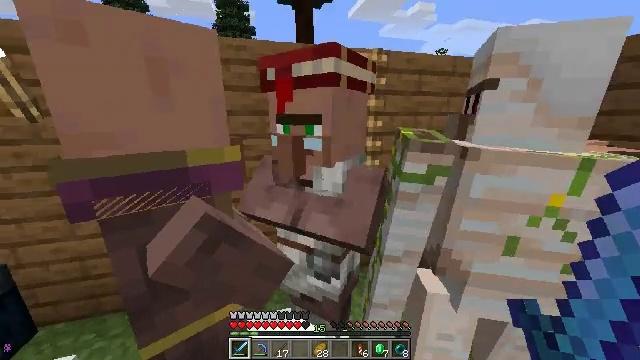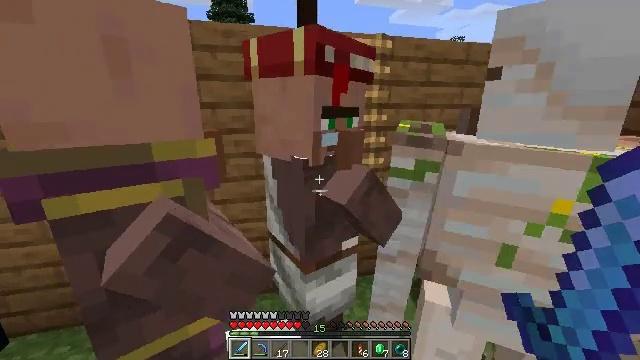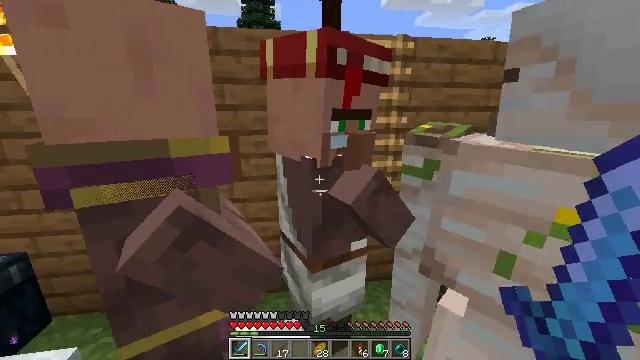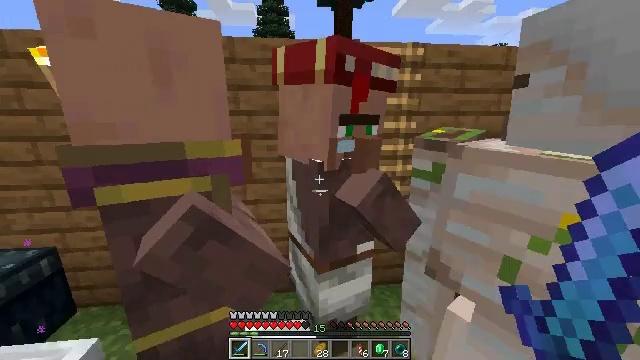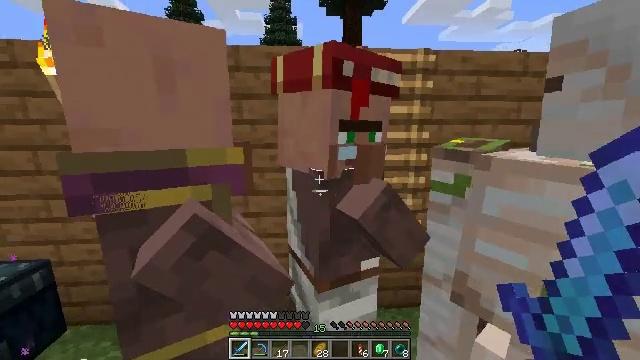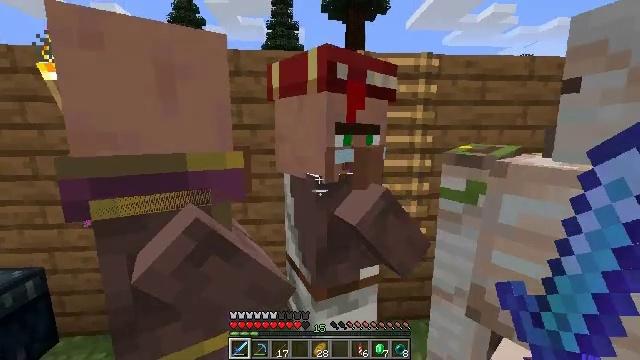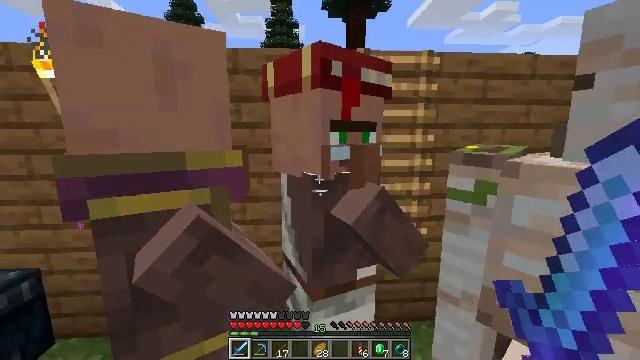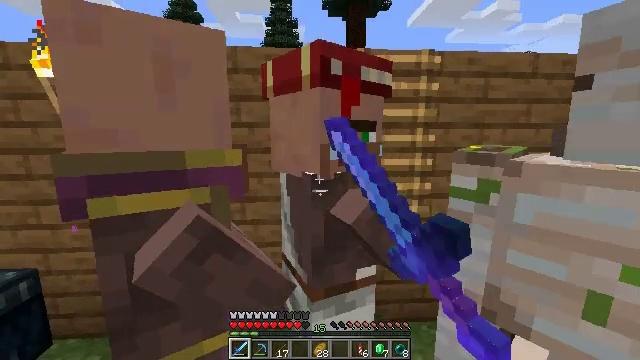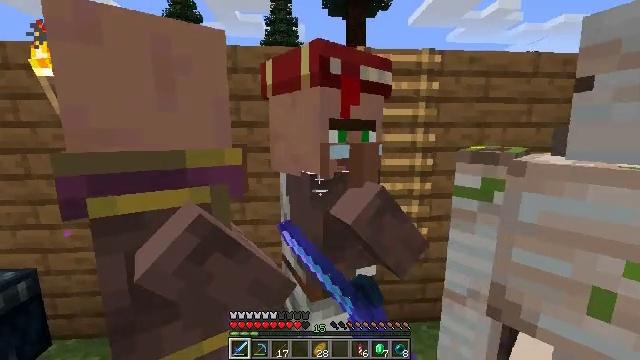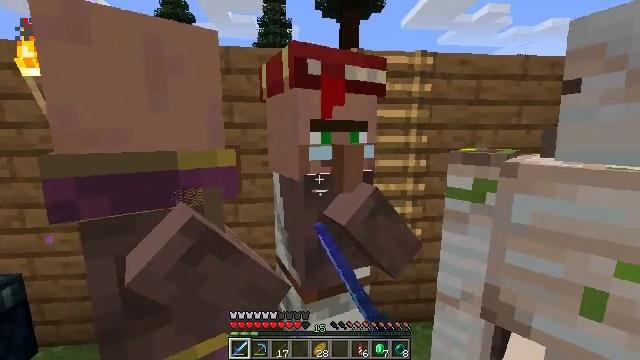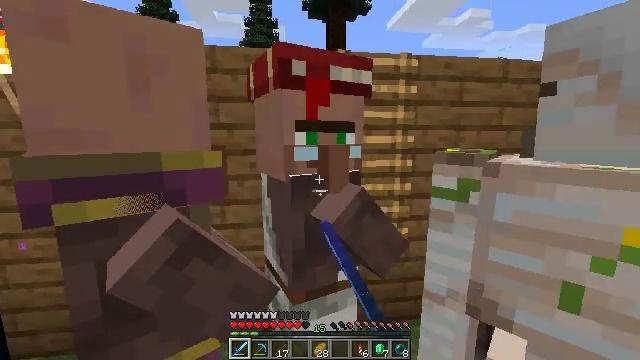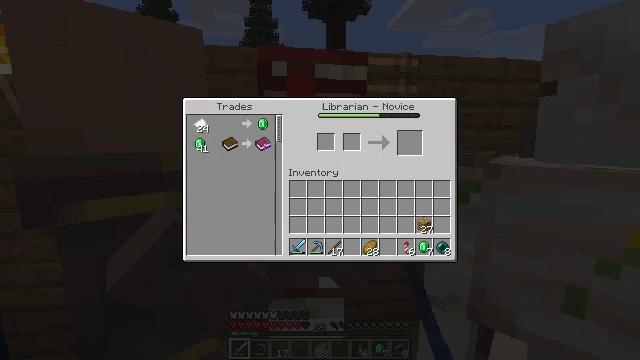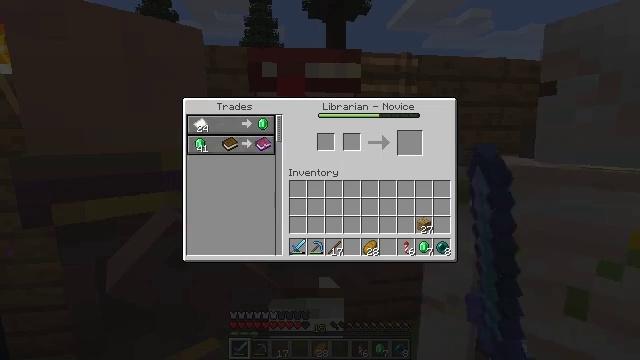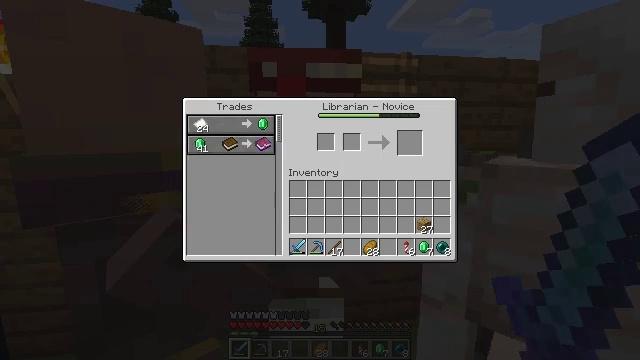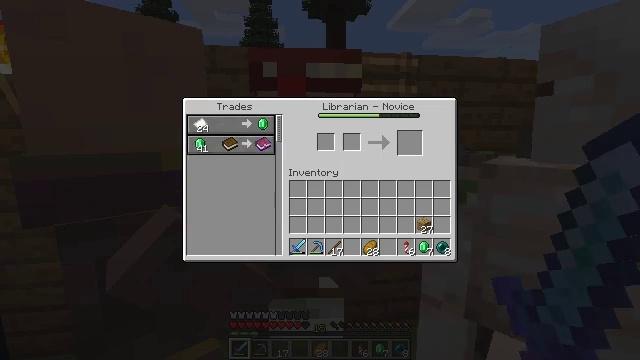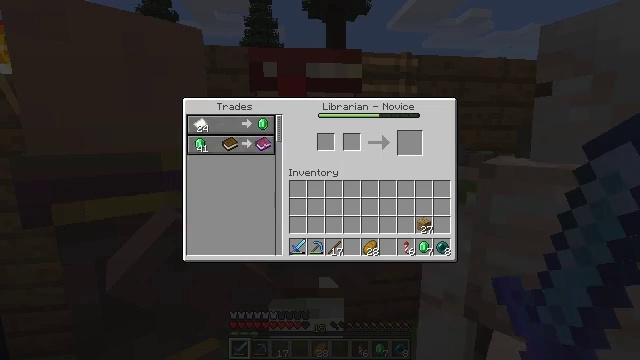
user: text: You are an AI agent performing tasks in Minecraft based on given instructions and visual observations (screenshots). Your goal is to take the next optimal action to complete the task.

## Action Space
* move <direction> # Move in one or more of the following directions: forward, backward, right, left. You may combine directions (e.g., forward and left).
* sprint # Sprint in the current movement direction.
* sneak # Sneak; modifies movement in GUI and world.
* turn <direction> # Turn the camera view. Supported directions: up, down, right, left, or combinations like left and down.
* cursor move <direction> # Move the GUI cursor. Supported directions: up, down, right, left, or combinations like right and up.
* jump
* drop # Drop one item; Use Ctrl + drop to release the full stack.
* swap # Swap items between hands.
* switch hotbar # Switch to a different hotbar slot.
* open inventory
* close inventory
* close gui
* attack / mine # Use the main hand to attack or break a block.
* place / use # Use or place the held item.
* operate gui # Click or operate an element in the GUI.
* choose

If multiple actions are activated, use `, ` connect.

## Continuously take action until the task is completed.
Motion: motion action
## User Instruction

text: Punch the spruce leaves to get saplings.
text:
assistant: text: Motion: no_op
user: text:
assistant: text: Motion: turn left
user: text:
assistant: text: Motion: turn left
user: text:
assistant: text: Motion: turn left and up
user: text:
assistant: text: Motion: turn up
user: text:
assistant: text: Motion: use / place
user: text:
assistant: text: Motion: use / place
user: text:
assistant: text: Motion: use / place
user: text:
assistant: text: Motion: turn right, use / place
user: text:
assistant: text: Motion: turn right
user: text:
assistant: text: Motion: open gui
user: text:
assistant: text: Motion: no_op
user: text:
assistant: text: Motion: no_op
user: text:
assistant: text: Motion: cursor move left
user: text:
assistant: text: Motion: cursor move left and up
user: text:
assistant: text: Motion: no_op
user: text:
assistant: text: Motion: cursor move left and up
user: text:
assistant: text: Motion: no_op
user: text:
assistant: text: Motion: no_op
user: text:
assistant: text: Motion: cursor move right
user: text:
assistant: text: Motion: cursor move right
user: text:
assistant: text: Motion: no_op
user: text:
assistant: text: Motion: no_op
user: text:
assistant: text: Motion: no_op
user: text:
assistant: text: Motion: no_op
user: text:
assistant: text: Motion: no_op
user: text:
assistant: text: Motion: no_op
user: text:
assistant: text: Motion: no_op
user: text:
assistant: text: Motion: no_op
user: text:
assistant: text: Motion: no_op